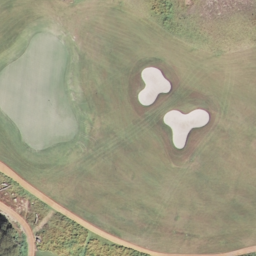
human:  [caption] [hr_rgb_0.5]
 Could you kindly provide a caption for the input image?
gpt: This is a part of a golf course with green turfs and some bunkers and trees .

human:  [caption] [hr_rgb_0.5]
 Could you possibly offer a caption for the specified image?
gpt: Some bunkers and trees with a trail goes through the turfs in the golf course .

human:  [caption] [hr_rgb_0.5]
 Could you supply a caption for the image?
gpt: A part of a golf coursea with a trail goes through the turfs and some bunkers and trees .

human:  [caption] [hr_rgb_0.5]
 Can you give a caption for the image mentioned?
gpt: A part of a golf course with some bunkers and trees while a trail goes through the turfs .

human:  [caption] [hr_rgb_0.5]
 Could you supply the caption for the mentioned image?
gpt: Some green bunkers and trees with a trail goes through the turfs in the golf course .